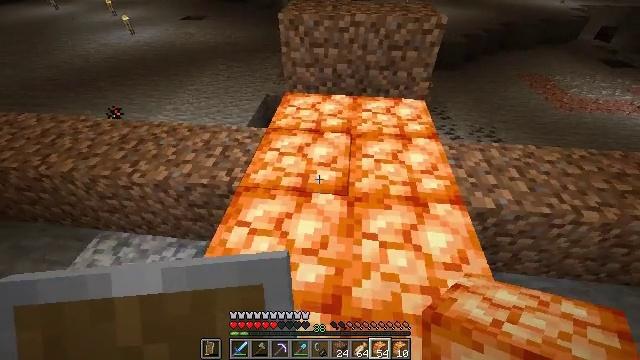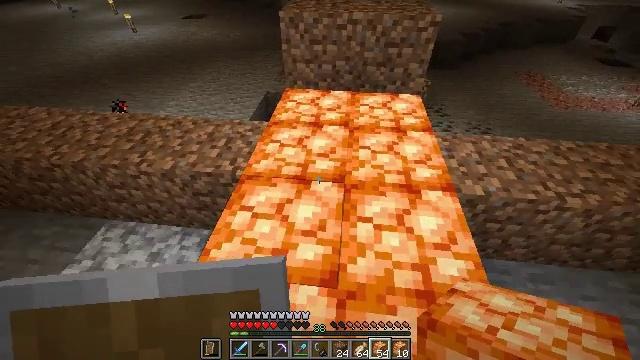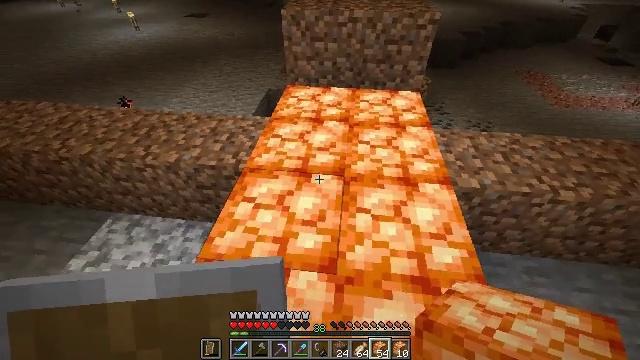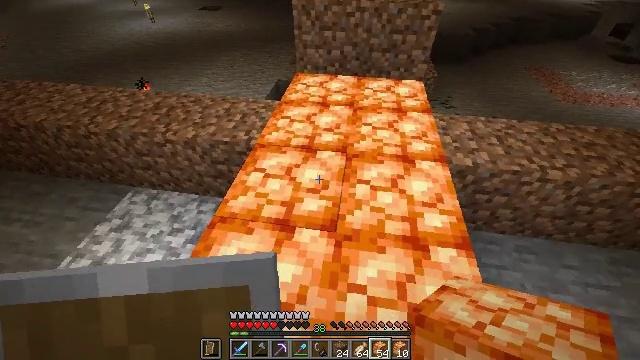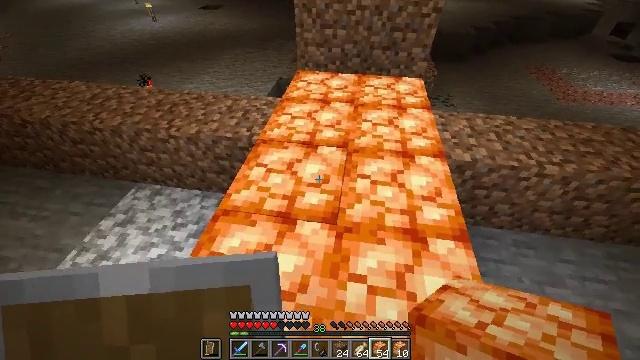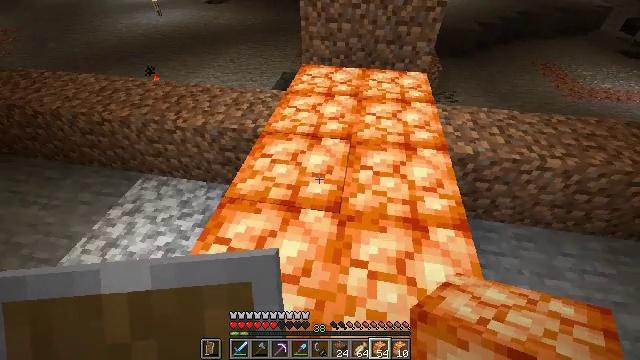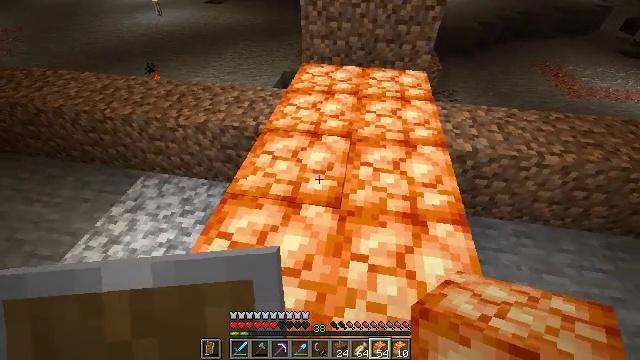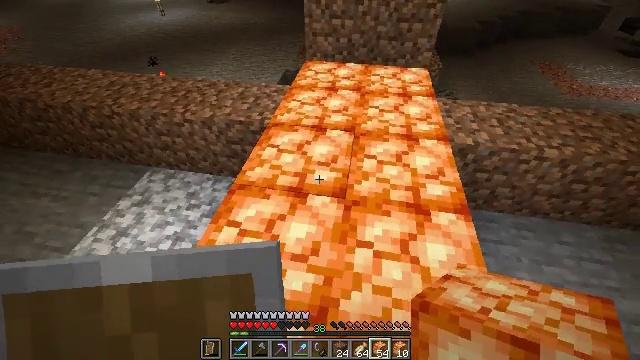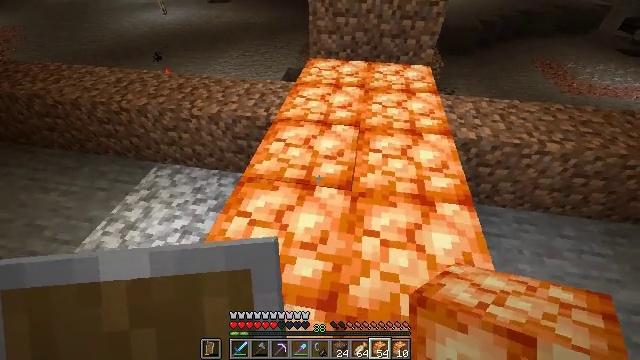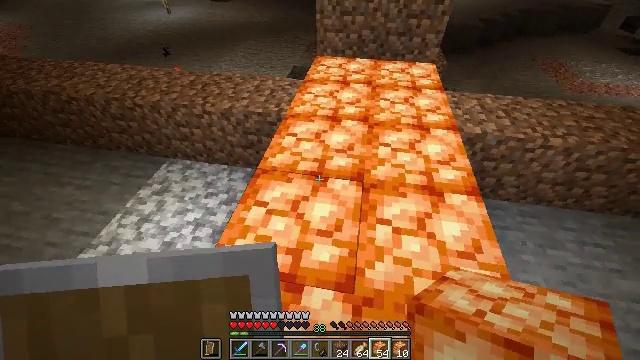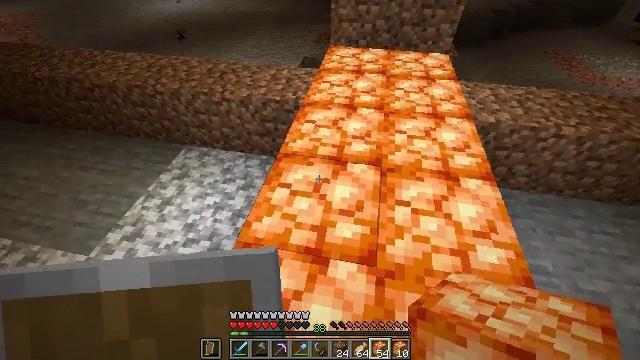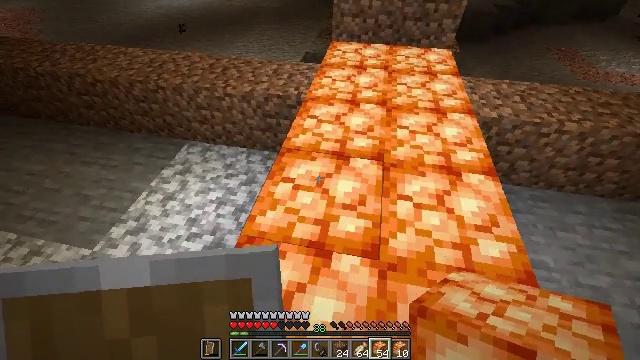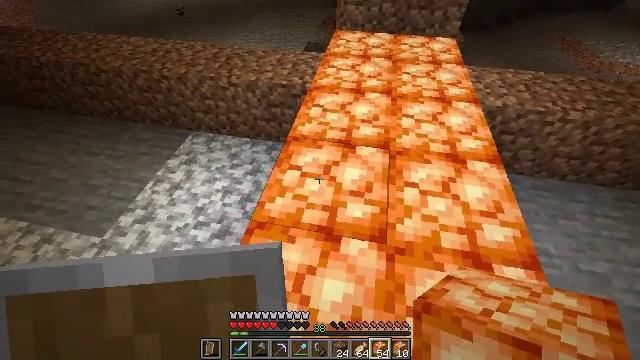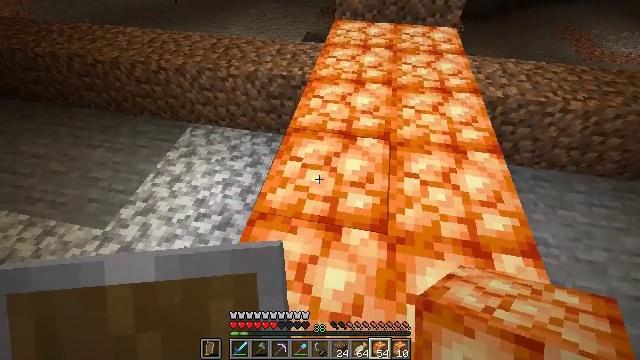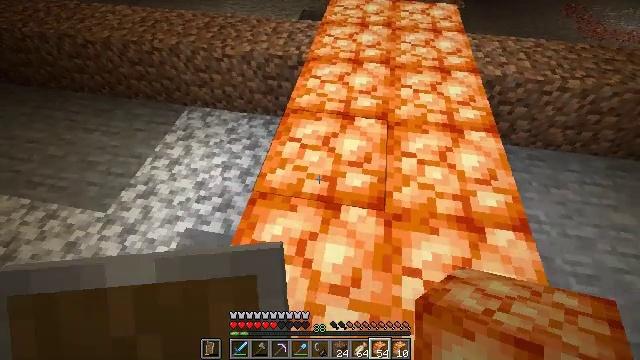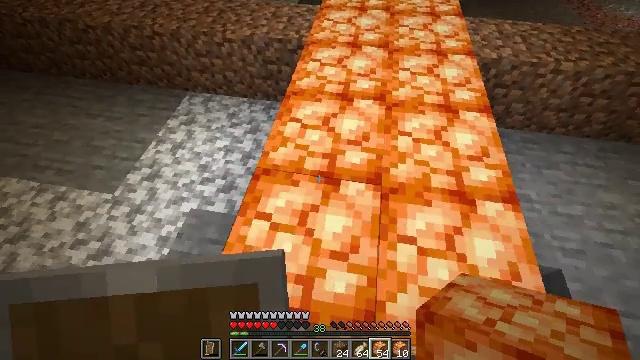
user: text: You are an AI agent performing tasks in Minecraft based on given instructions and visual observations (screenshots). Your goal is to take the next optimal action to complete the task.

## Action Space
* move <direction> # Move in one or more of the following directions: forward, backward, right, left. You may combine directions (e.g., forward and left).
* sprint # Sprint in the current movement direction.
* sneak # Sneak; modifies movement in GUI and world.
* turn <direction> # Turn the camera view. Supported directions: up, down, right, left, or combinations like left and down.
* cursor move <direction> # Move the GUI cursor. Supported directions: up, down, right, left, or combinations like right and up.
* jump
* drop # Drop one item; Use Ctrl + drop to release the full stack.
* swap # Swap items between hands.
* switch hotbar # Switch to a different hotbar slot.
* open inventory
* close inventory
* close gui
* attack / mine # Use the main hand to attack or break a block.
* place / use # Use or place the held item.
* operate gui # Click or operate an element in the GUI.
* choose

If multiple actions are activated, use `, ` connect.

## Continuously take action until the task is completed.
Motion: motion action
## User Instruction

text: Mine the shroomlight block.
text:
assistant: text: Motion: move back
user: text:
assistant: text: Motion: move back
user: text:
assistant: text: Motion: move back, turn left
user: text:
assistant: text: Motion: no_op
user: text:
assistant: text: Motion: no_op
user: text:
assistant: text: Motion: no_op
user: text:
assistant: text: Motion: move back and move left
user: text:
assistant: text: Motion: move back and move left
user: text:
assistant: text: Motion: move back and move left
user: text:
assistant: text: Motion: turn left and down
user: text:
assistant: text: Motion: no_op
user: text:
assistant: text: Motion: turn down
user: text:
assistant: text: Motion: turn down
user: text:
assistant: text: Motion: move back, turn down
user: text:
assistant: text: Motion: move back, turn down
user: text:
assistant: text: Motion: move back, turn down
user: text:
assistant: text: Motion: turn down
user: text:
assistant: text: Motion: turn right and down
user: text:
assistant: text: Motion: turn down
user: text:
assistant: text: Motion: no_op
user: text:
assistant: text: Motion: no_op
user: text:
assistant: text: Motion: no_op
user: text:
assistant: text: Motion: no_op
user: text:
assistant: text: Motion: no_op
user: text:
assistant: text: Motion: no_op
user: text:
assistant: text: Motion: no_op
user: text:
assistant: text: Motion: no_op
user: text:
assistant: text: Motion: no_op
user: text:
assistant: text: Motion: no_op
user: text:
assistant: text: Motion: no_op